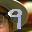
Label: 9